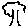
Label: tree